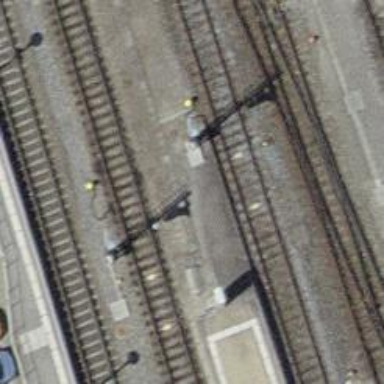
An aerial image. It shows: Railway signal.